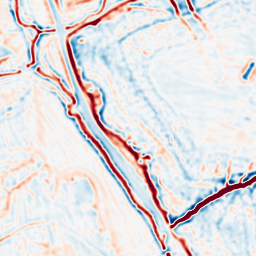
Category: multiscale
Decomposition family: log
Decomposition parameters: sigma: 2
Upsampling method: cubic_mitchell
Upsampling parameters: scale: 4
Upsampling scale: 4